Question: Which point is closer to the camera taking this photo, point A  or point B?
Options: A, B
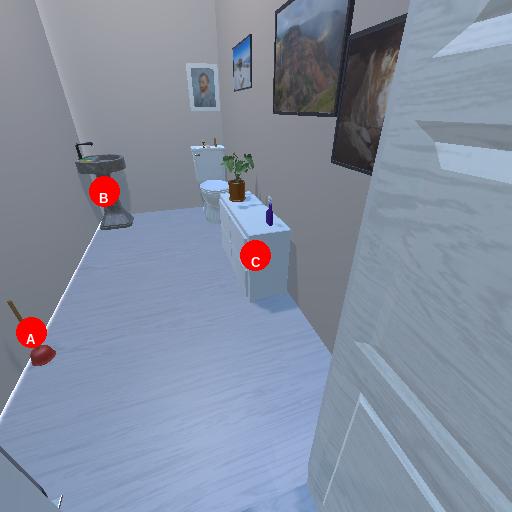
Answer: A